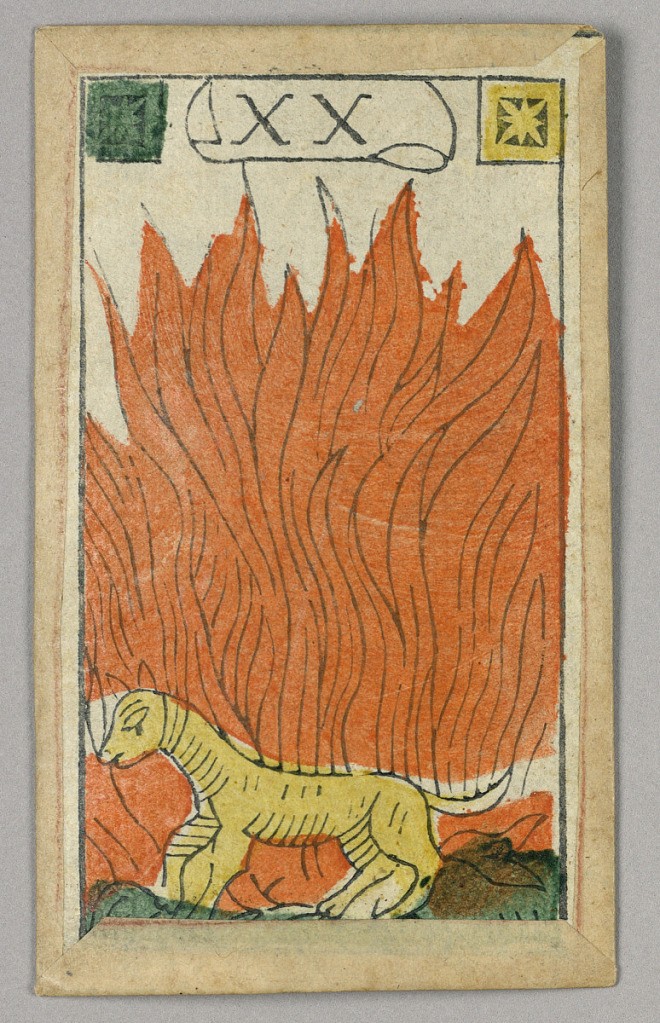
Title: Minchiate (Tarot) Playing Card
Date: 17th century
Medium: Stencil-colored woodblock print
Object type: Playing card
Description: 1909-22-1-1/35: Partial set of Italian Minchiate playing cards50;     1909-22-1-20: Part of a set of Italian Minchiate playing cards.50